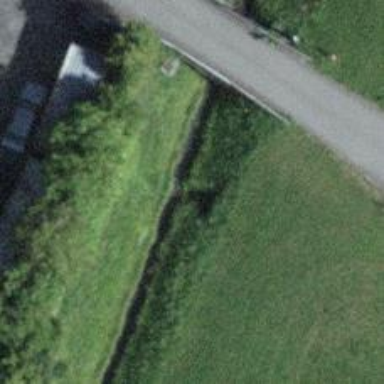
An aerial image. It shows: Culvert tunnel passing through ditch.